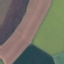
Land use / land cover class: AnnualCrop